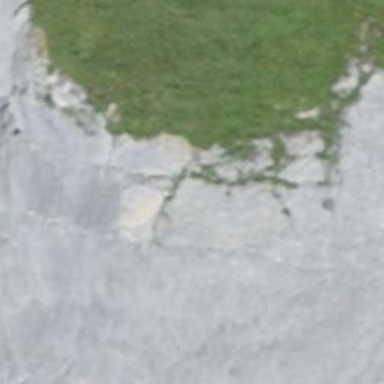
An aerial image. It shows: Natural cliff.